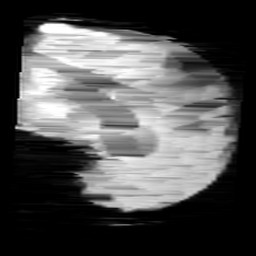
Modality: minIP
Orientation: sagittal
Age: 10
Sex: male
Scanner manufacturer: siemens
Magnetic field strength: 3 T
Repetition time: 0.027 s
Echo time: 0.02 s